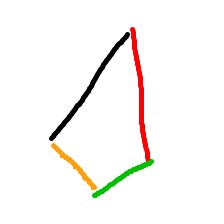
Shape: kite